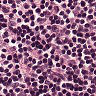
Metastatic tissue present: no